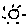
Label: sun